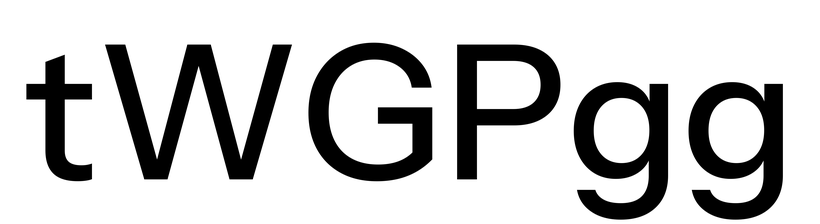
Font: InstrumentSans_Medium